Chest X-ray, AP view. Patient: 46 years old, sex M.
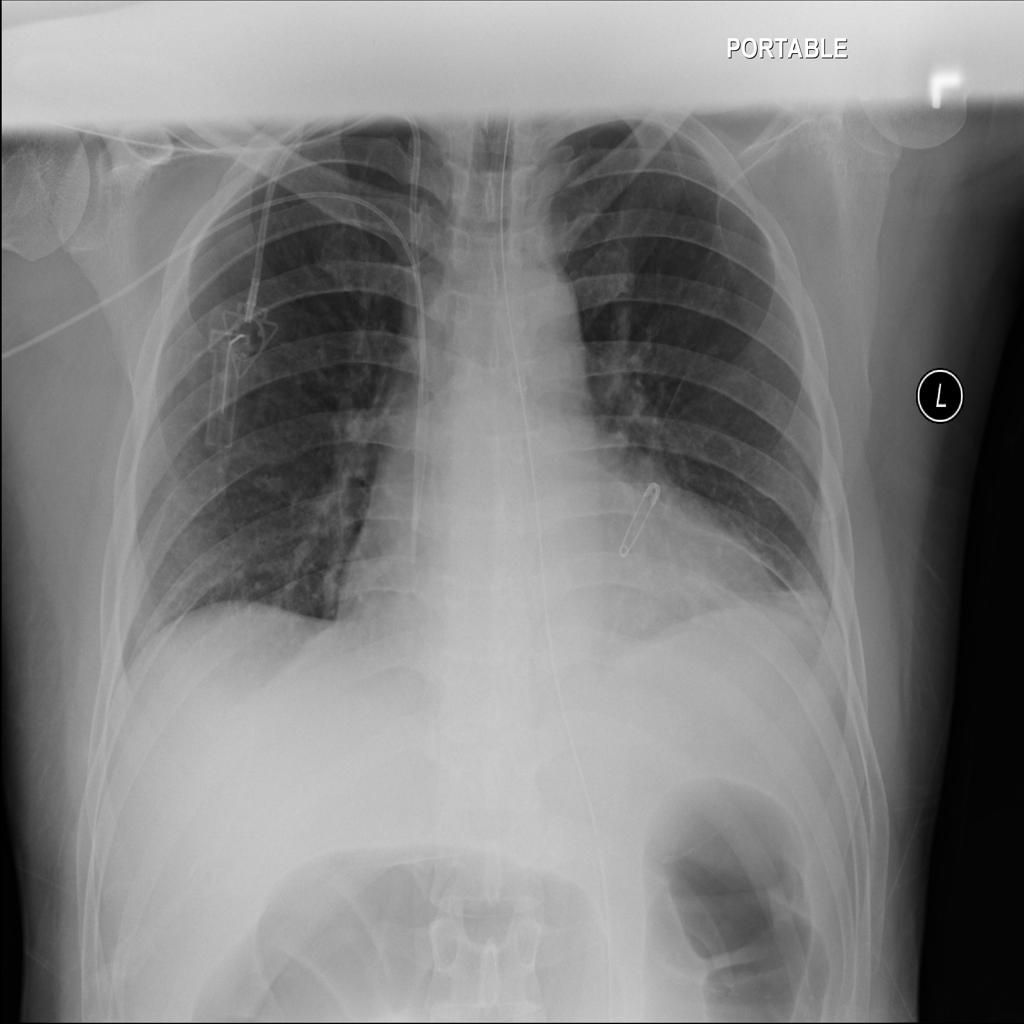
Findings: Atelectasis